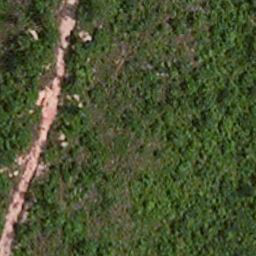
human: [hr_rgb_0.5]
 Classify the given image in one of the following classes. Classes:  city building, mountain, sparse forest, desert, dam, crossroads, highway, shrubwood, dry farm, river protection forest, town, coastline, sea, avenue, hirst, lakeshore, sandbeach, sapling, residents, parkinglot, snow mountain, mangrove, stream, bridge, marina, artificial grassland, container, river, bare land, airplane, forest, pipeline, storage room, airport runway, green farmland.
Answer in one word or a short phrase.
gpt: avenue